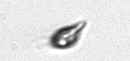
Label: Cryptophyta